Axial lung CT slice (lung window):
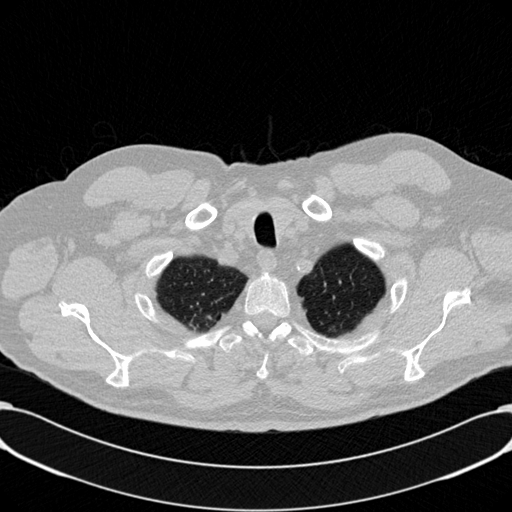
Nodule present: no